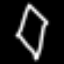
Label: diamond